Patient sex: F
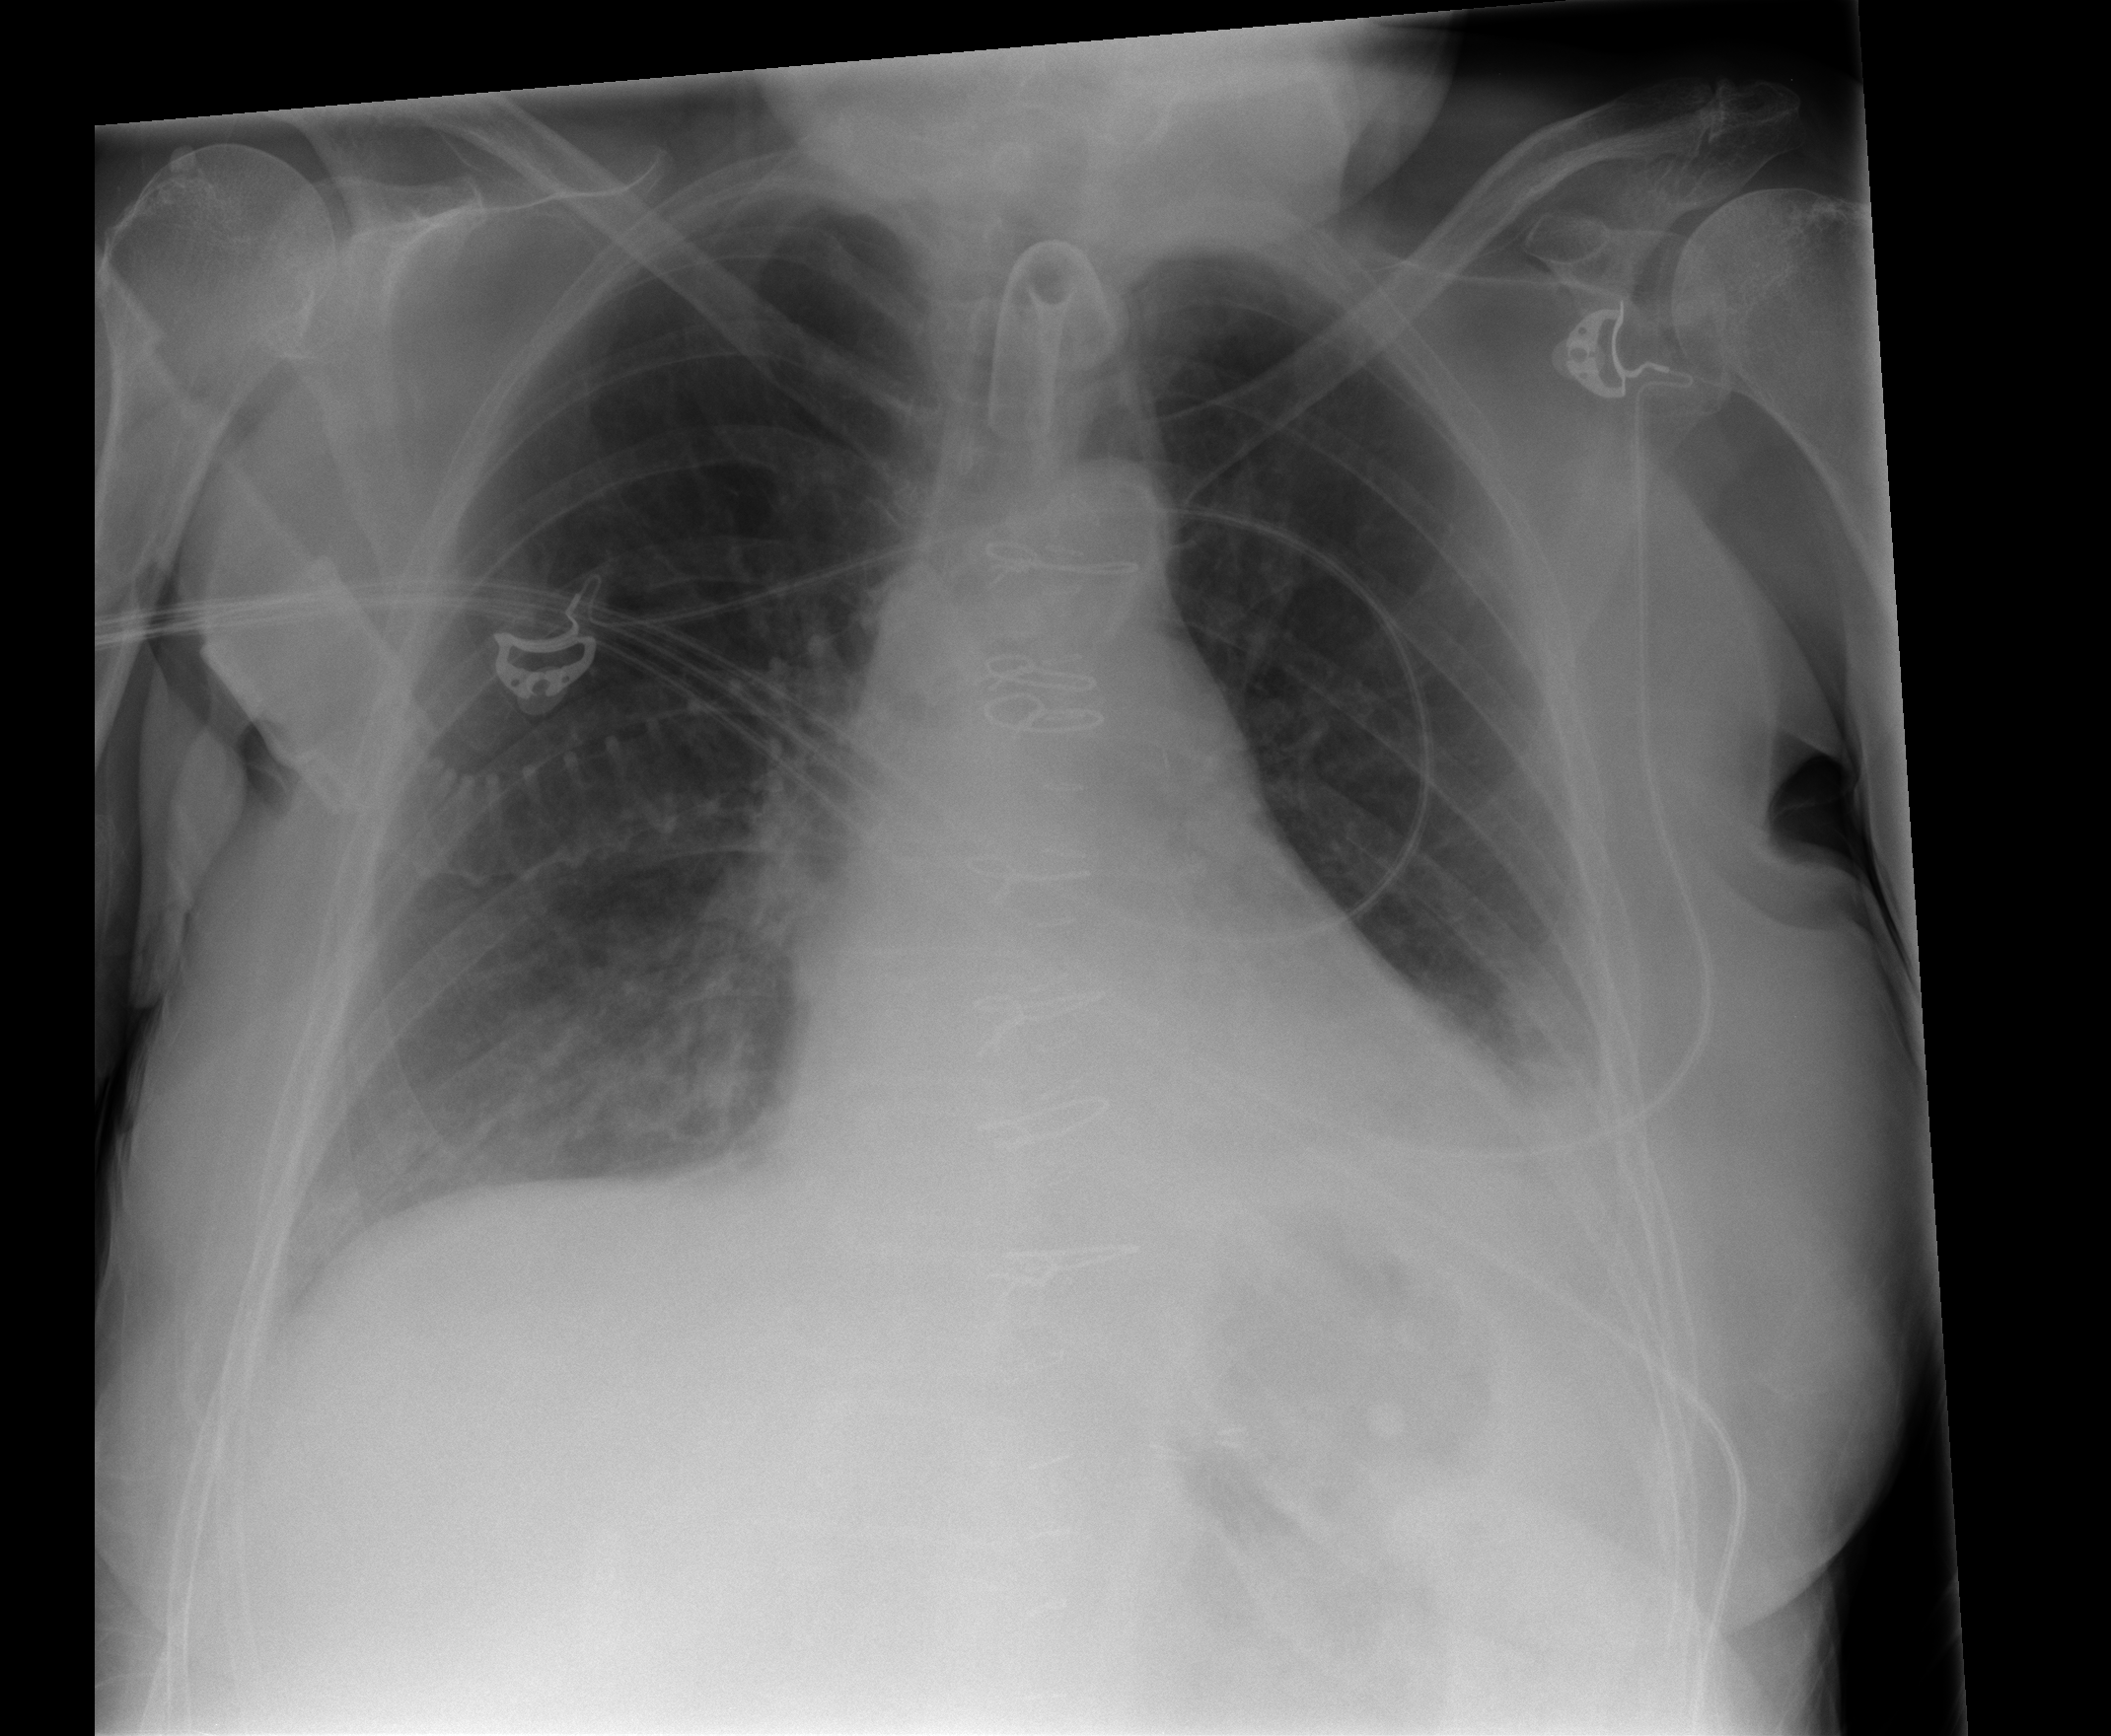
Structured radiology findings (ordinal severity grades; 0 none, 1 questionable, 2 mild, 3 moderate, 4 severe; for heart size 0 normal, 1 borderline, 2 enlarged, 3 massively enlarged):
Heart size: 2
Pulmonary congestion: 2
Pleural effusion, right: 0
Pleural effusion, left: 2
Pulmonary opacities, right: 1
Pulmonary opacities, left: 0
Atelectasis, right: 0
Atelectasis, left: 2